Field crop: tomato
Growth stage: 1
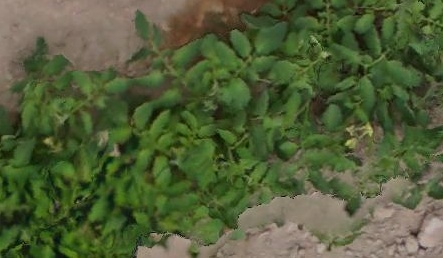
Species: tomato